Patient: sex F, age 60
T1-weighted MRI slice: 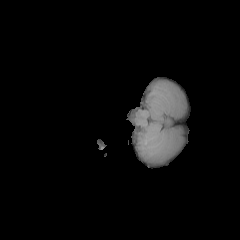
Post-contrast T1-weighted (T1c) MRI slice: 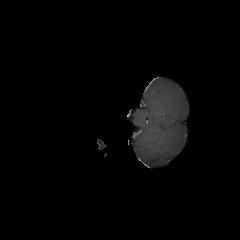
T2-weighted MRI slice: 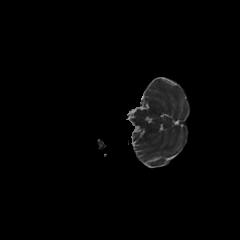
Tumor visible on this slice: no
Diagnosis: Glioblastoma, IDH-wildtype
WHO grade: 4